Field crop: tomato
Growth stage: 1
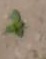
Species: solanum